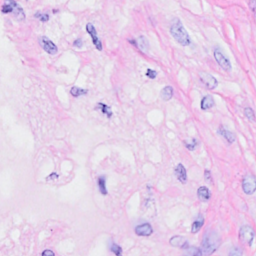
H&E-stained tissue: Breast